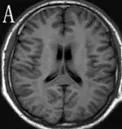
The brain MRI images of the proband. In the "stroke-like" episode, brain MRI showed slightly hypointensity in T1-weighted imaging.
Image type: radiology (mri)